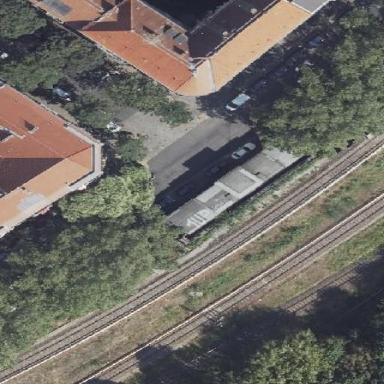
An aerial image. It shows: Railway building housing traction substation.